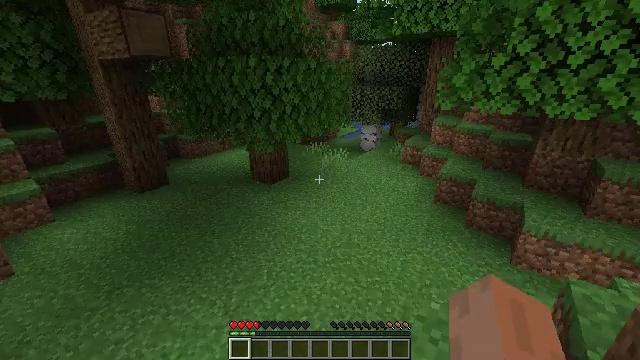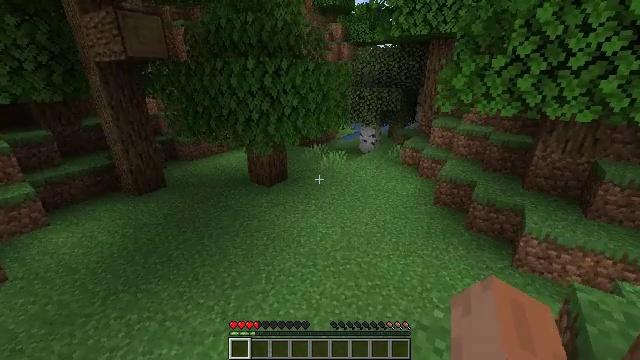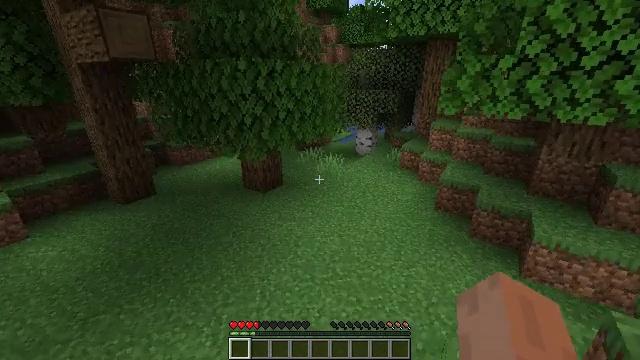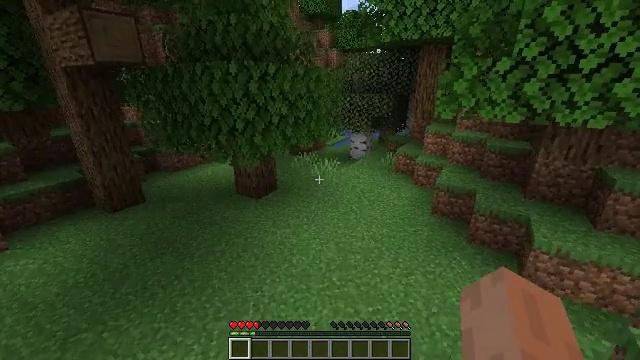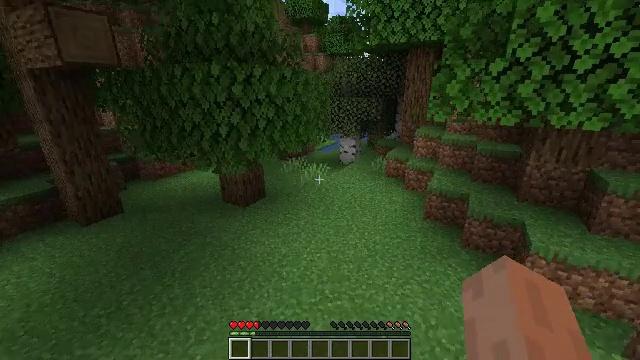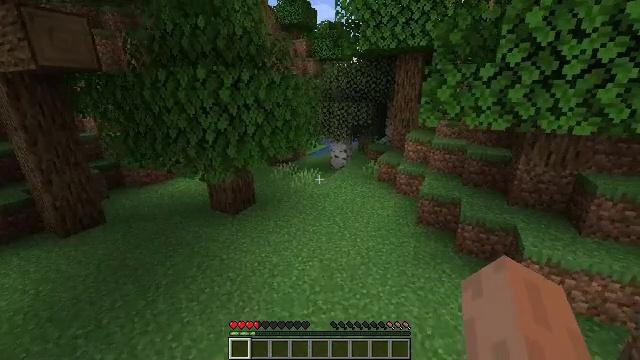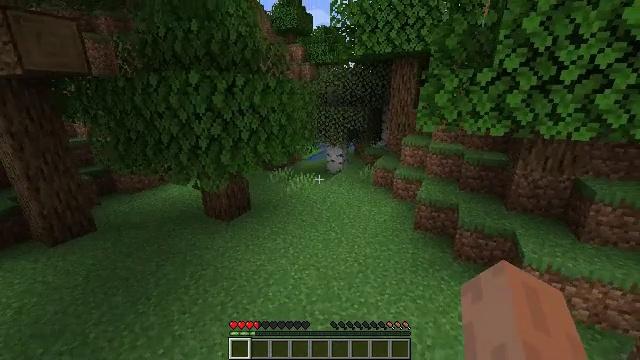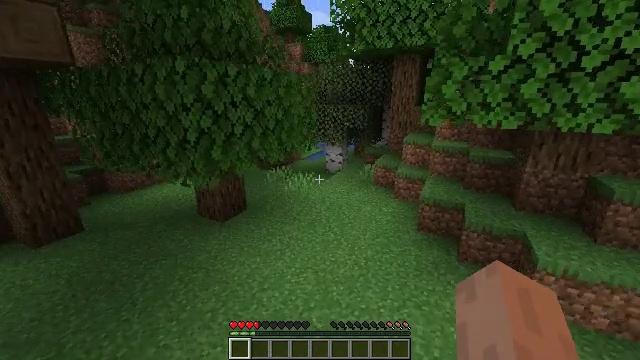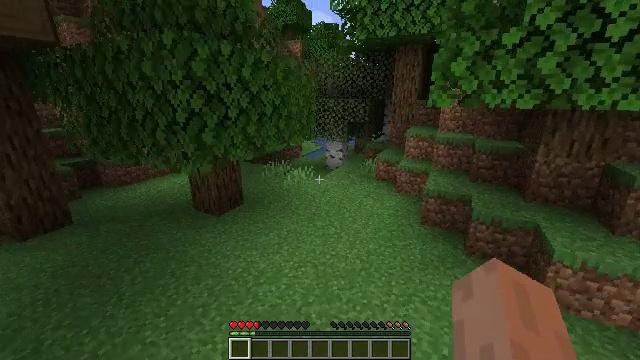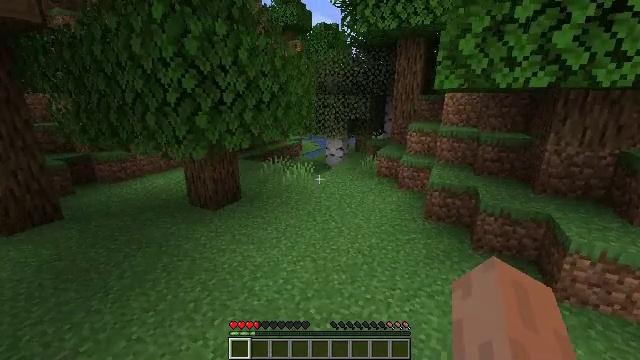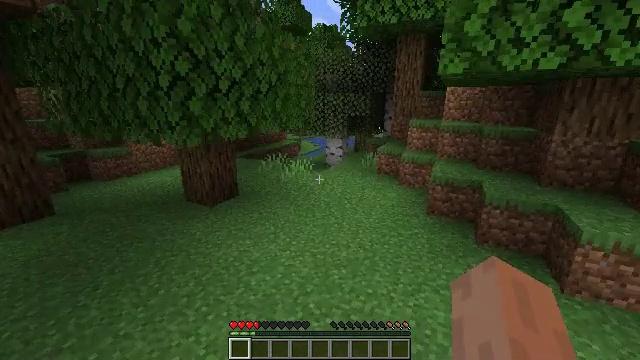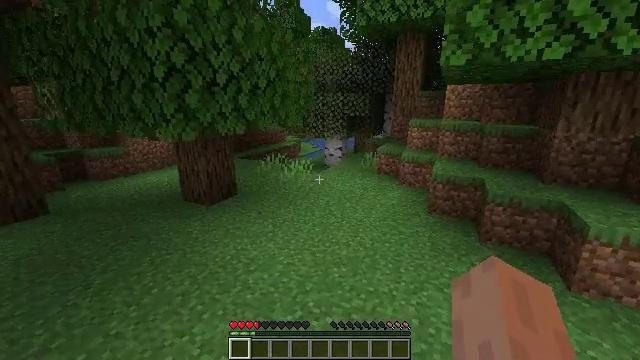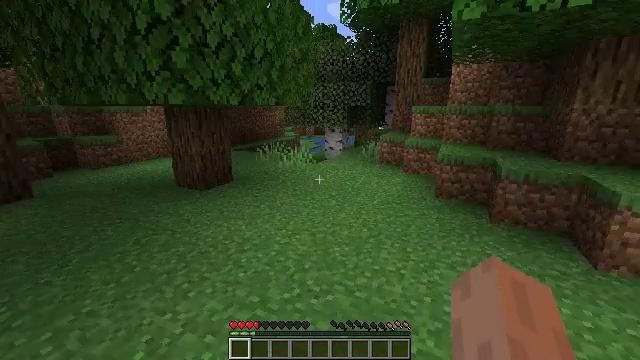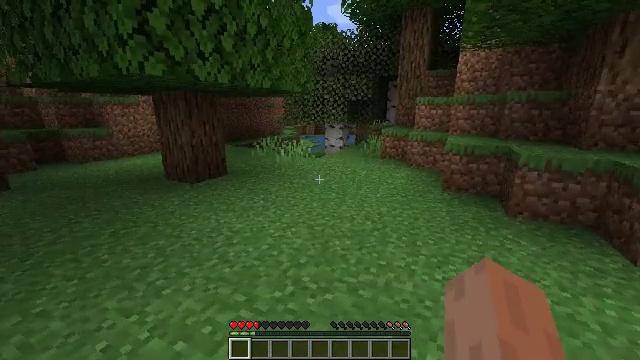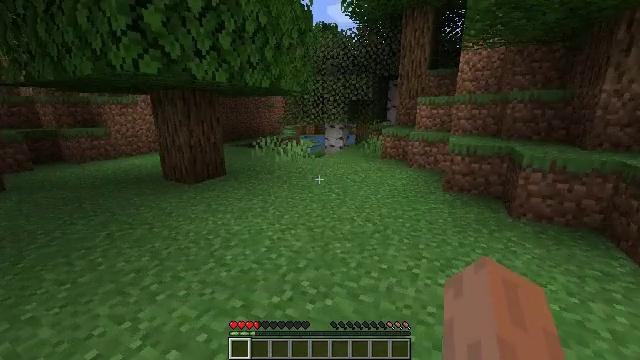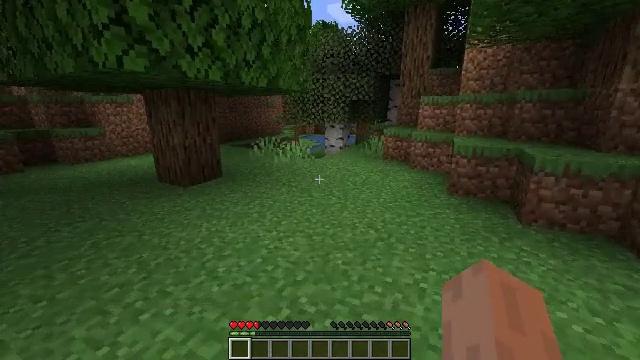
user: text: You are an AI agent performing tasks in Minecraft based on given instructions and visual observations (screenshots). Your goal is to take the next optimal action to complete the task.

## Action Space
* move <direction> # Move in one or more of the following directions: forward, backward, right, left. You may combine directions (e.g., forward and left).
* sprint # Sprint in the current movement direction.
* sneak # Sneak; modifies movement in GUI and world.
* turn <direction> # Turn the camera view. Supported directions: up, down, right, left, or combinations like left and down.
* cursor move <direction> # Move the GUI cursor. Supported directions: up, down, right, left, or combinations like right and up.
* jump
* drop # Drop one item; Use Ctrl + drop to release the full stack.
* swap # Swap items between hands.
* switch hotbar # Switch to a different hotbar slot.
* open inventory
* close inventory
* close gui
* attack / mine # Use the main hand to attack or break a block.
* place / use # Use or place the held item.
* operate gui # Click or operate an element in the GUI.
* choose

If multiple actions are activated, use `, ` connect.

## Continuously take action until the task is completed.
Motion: motion action
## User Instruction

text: Harvest birch leaves for decorations.
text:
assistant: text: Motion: move forward, sprint
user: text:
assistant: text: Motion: move forward, sprint, turn right
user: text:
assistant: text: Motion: move forward, sprint, turn right
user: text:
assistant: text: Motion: move forward, sprint, turn right
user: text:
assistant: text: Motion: move forward, sprint, turn right and up
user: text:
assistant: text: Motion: move forward, sprint
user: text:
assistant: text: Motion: move forward, sprint
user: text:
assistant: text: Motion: move forward, sprint
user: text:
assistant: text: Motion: move forward, sprint
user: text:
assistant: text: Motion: move forward, sprint
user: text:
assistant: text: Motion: move forward, sprint
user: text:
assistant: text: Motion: move forward, sprint
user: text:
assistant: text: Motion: move forward, sprint
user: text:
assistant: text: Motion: move forward, sprint
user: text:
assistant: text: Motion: move forward, sprint
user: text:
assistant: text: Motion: move forward, sprint
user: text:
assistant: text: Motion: move forward, sprint
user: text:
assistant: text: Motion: move forward, sprint
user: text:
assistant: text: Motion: move forward, sprint
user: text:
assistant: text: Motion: move forward, sprint
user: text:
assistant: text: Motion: move forward, sprint
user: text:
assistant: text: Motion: move forward, sprint
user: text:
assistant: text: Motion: move forward, sprint
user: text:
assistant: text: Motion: move forward, sprint
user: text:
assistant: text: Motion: move forward and move left, sprint
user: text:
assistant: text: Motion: move forward and move left, sprint
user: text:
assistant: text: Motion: move forward and move left, sprint
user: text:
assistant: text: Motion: move forward and move left, sprint
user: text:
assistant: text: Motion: move forward and move left, sprint
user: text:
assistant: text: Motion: move forward and move left, sprint